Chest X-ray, PA view. Patient: 65 years old, sex M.
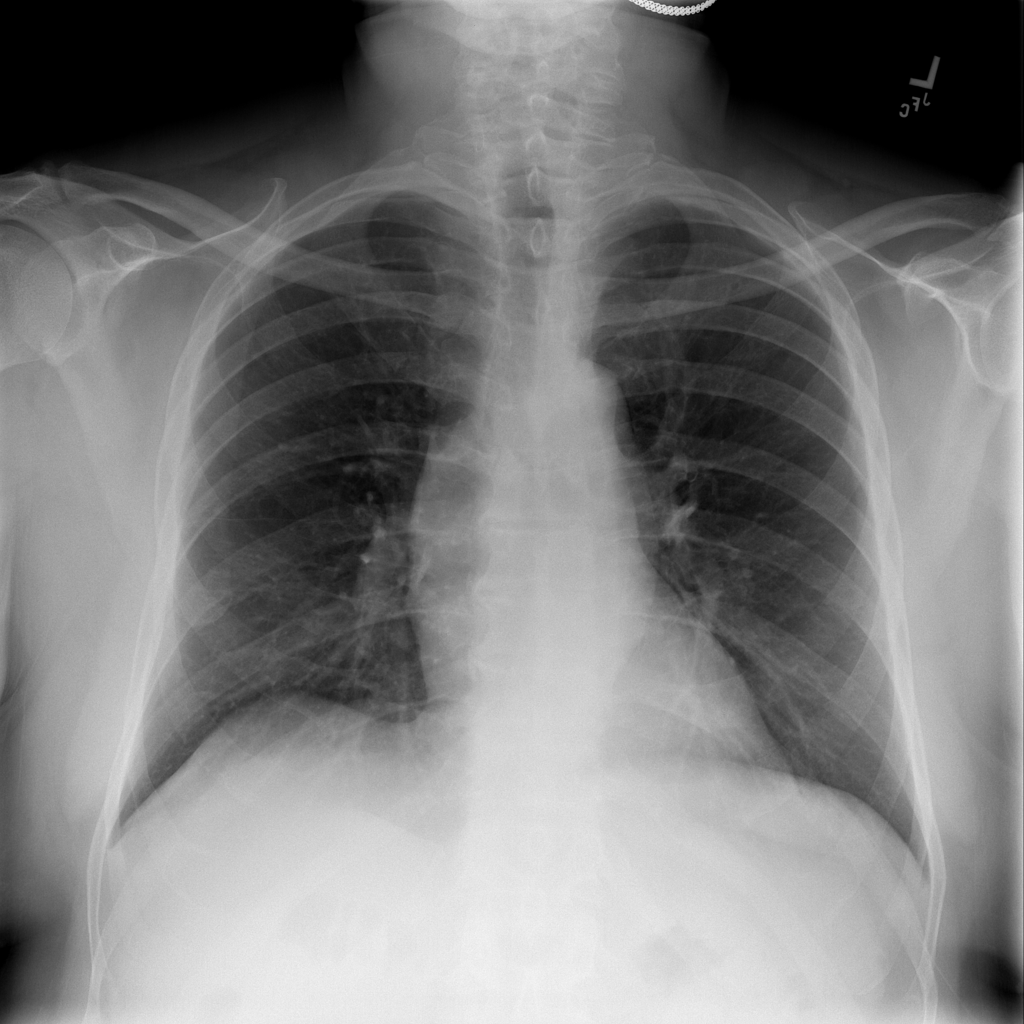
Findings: No Finding